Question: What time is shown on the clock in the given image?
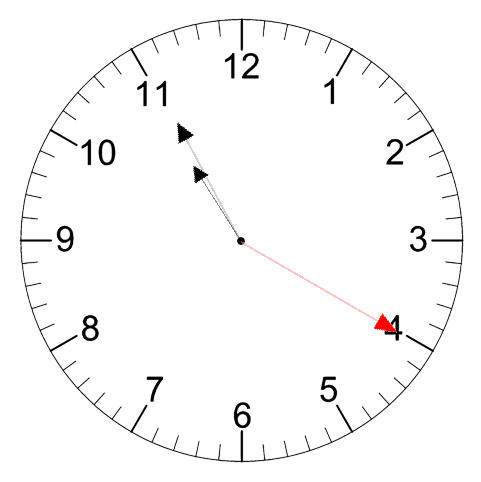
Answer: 10:55:20